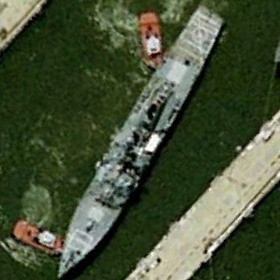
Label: destroyer